Question: I'm trying to automate some functions on a web page (download an Excel document from QuickBooks online). I've got the script working fabulously on my local development machine (running Windows 8.1), but when I compiled it and ran it on our server (running Windows Server 2012 R2), it runs okay until I need to actually download the file. No prompts pop up, and the 'Navigating' handler just freezes on a URL looking like the following: 'https://qbo.intuit.com/c1/v82.221.12345678<PHONE>3/reports/execute?rptid=<PHONE>-PANDL-export-1423773529093'
This is the type of URL that gets generated when you click on the "Export to Excel" button. Unfortunately, there isn't an easy URL with a ".xls" at the end, or else I'd handle that in the 'Navigating' event.
I'm running Visual Studio 2013, and I'm using the 'webBrowser' control in a Windows Form application as an embedded browser. I'll attach code if you feel it's necessary.
My main question is this:
Also, I've made sure that my Internet Explorer > Internet Options match for both my home computer and the server. I've additionally turned off IE Enhanced Protected Mode on the server.
Is there another setting somewhere that would prevent the save dialog box (see pic attached) from appearing like it does on a normal home computer running Windows 8.1?
Thanks in advance!

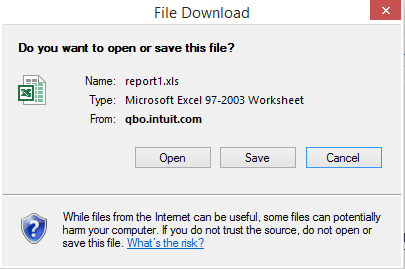
Answer: Alright, in case anyone needs this in the future. It ended up being a Group Policy Object that was overriding the Internet Options.